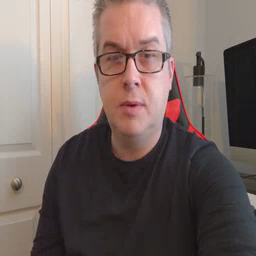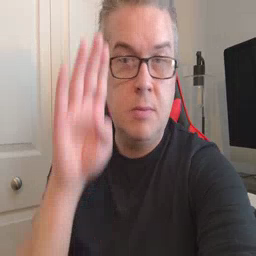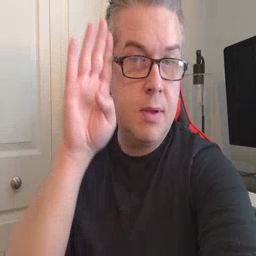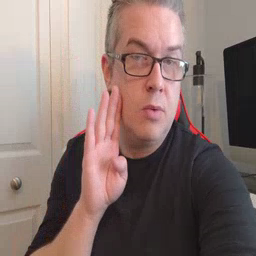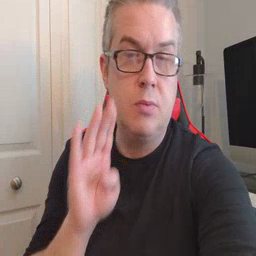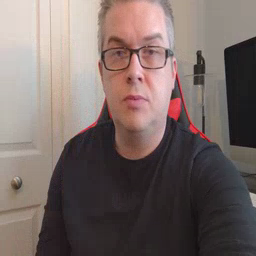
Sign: brown